Question: I am trying to submit my WatchKit app t iTunesConnect. I click "Archive" and then validate and I am shown the message below. I have created an App Id for the app, extension and WatchKit App as well as distribution profiles.
Where am I going wrong?
Thanks

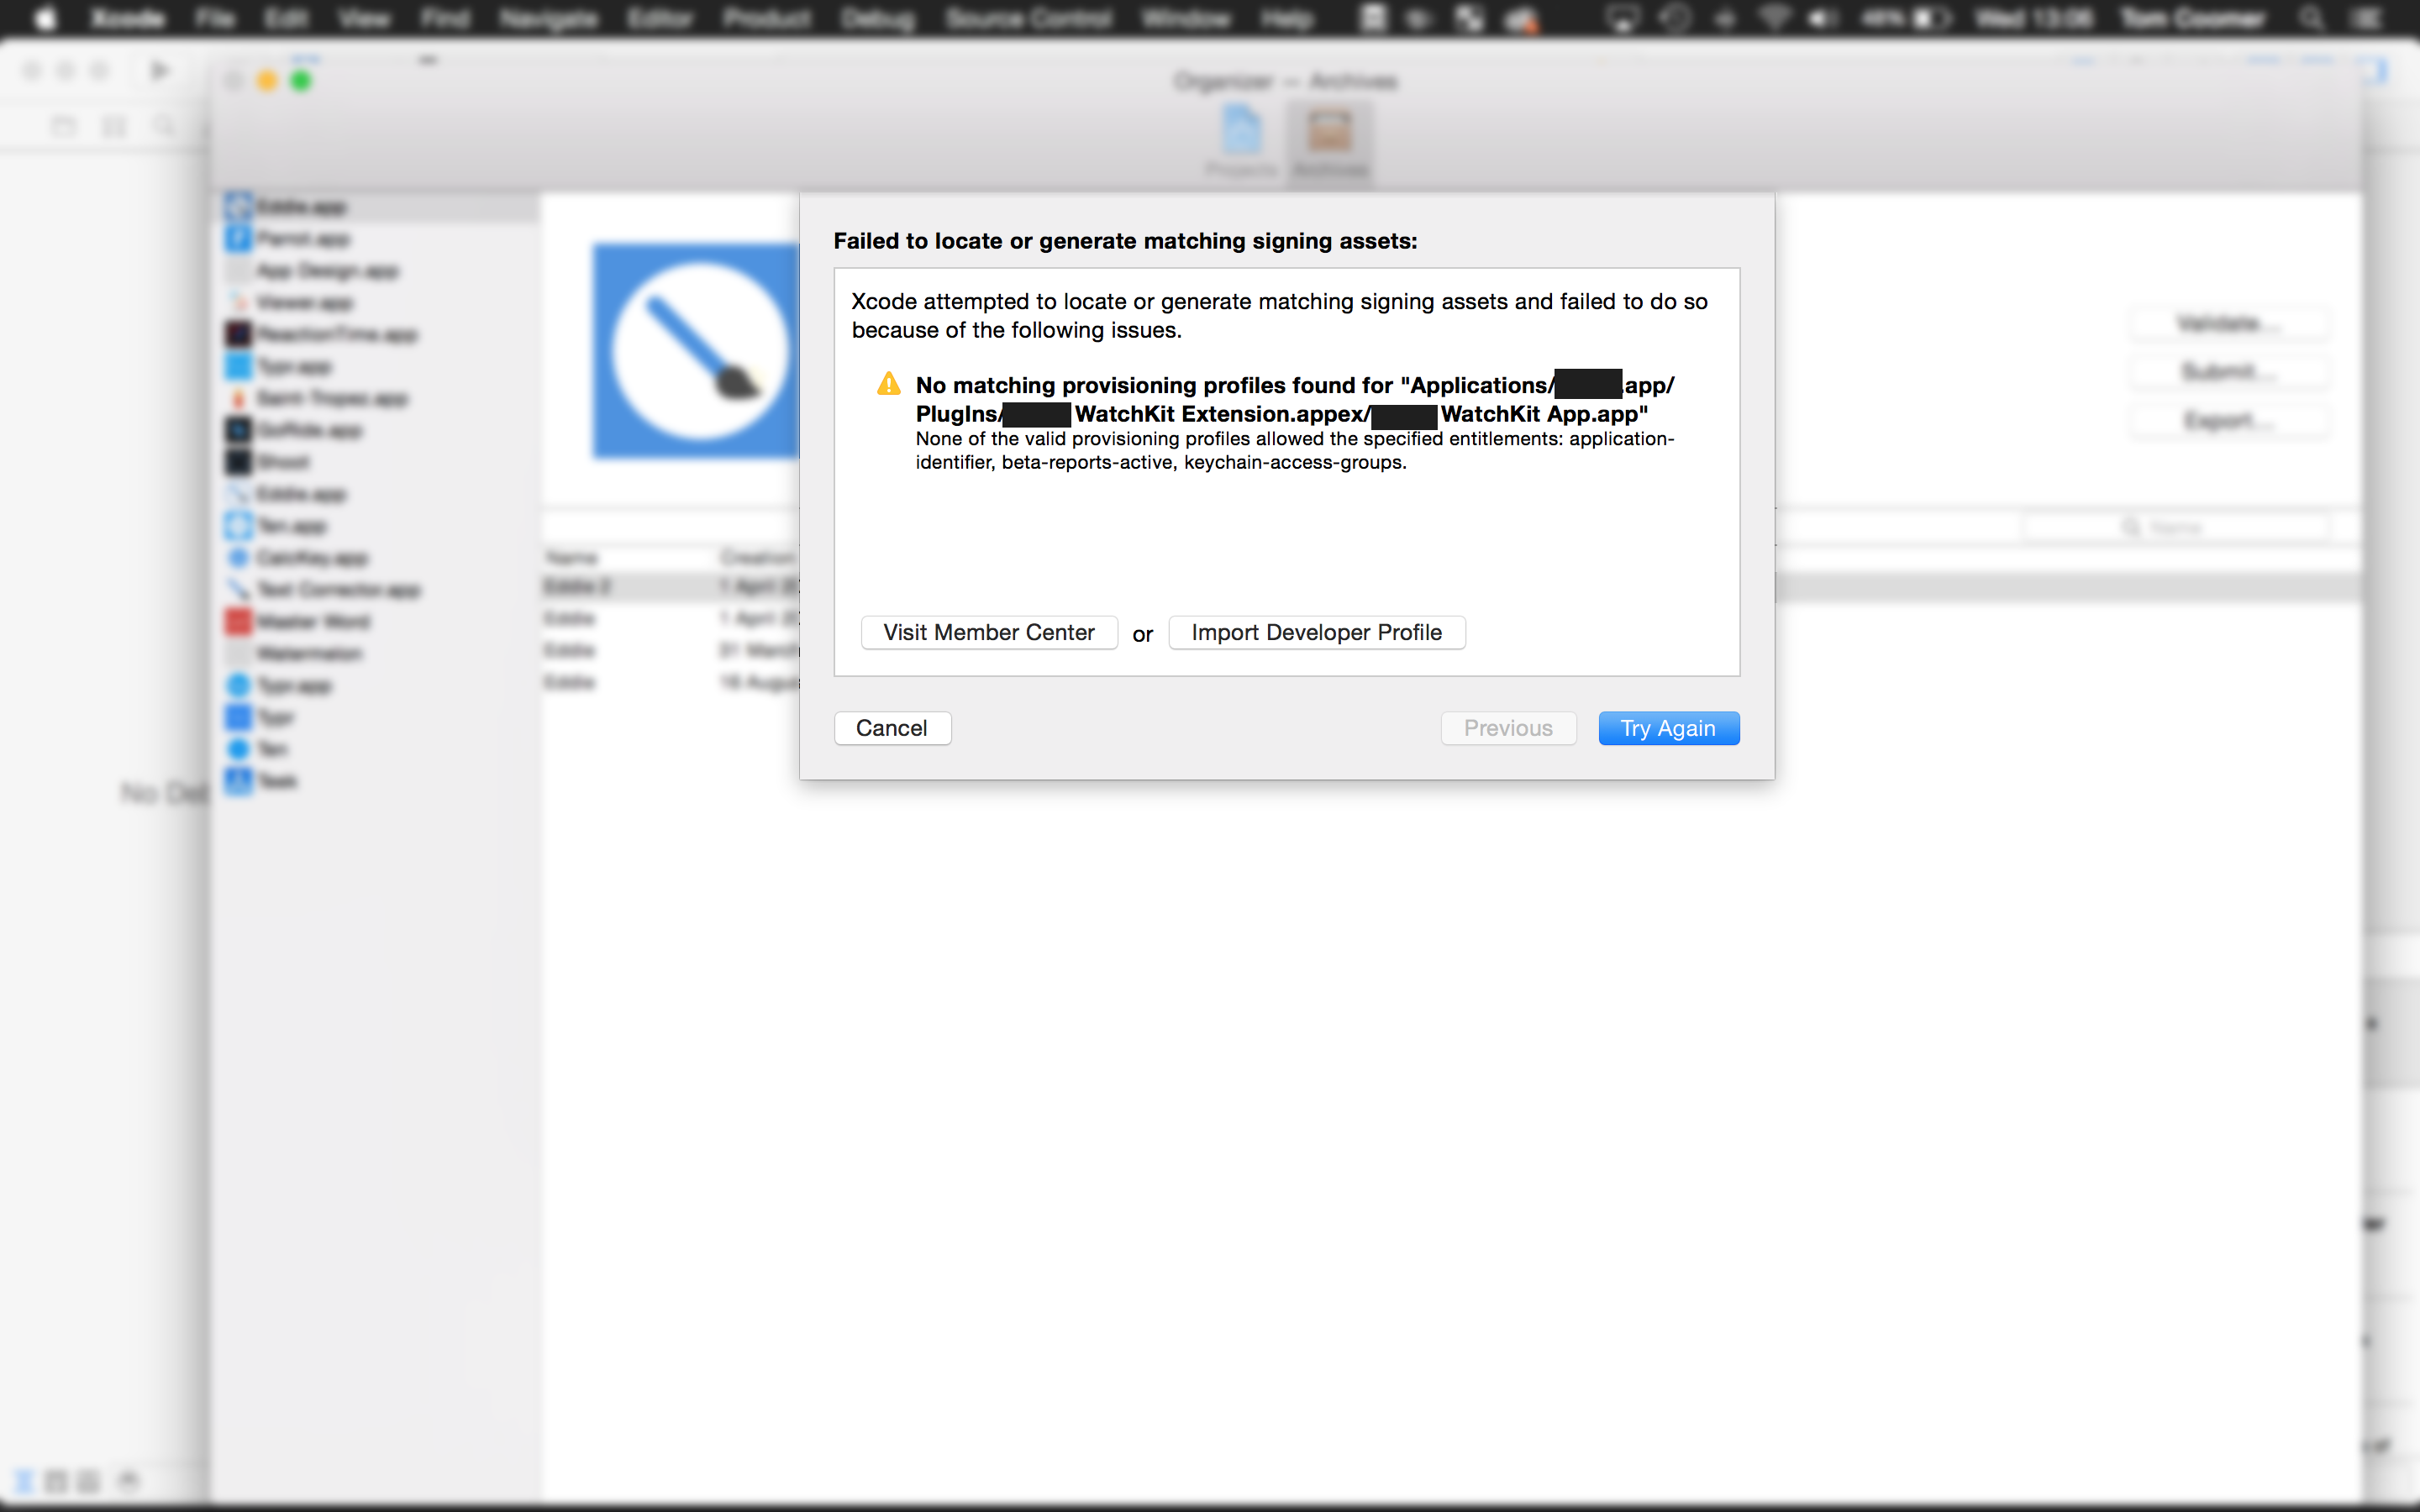
Answer: To properly sign a watch app, you need three different App IDs and each App ID needs a provision profile.
1. Go to Developer Member Center
2. Add/Edit the three App IDs: One for your main App bundle, you may need to add the entitlements you need, like App Groups, Keychain Access Group. One for your watchkit extension bundle, you may need to add the entitlements you need. One for your watchkit app bundle. No entitlements needed.
3. Delete the distribution provision profiles for the three App IDs, if they already exists.
4. Add three new distribution provision profiles for the three App IDs.
5. Now go back to Xcode, open Preference and go to Accounts.
6. Choose your Apple ID, click View Details on the bottom right.
7. Click the refresh button on the bottom left, wait for the list of provision profiles to change.
8. In Build Settings for all your targets, configure the Code Signing part as below.

1. Try Archive again.
2. When you submit your app, XCode will ask you to confirm the provision profile it uses to sign each of your bundles. You need to be sure that the provision profile names match those you configured in Developer Member Center.